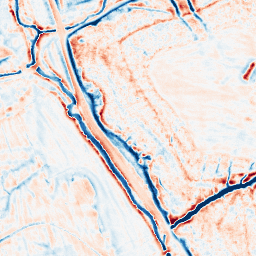
Category: edge_preserving
Decomposition family: bilateral
Decomposition parameters: d: 15
sigma_color: 25
sigma_space: 50
Upsampling method: quintic
Upsampling parameters: scale: 2
Upsampling scale: 2